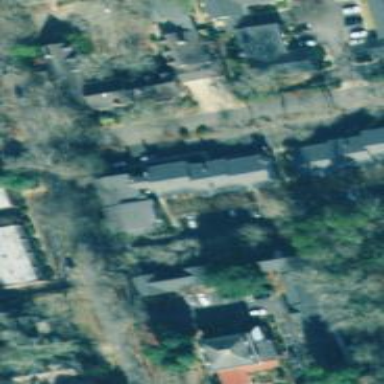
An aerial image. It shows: Neighbourhood with historic district.